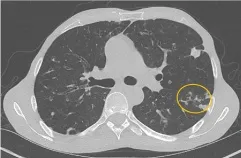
Imaging findings of autoimmune pneumonitis during first admission at the NIH. A. Radiographic features of APECED pneumonitis with ground glass opacities (GGO), tree-in-bud (TIB) opacities without bronchiectasis (yellow oval), and small nodular opacities.
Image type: radiology (ct)